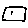
Label: square